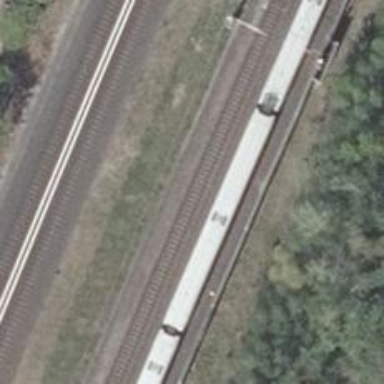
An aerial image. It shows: Railway track with contact lines for electrification.